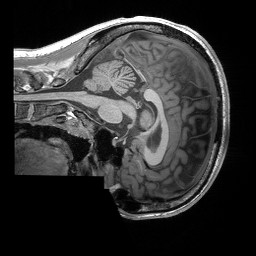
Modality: T1w
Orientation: sagittal
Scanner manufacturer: siemens
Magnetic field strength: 3 T
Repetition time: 2.25 s
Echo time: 0.00306 s